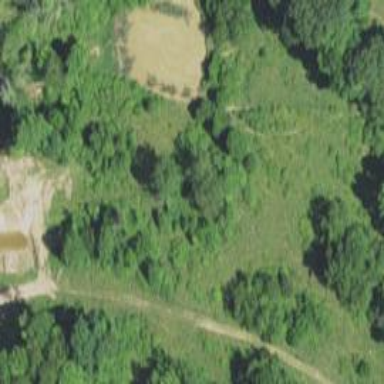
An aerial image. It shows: Beautiful woodland area.